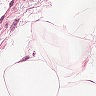
Metastatic tissue present: no